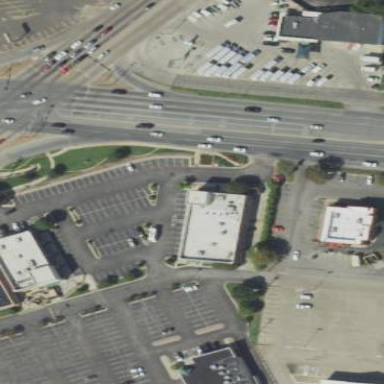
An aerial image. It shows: Parking area with asphalt surface.